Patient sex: M
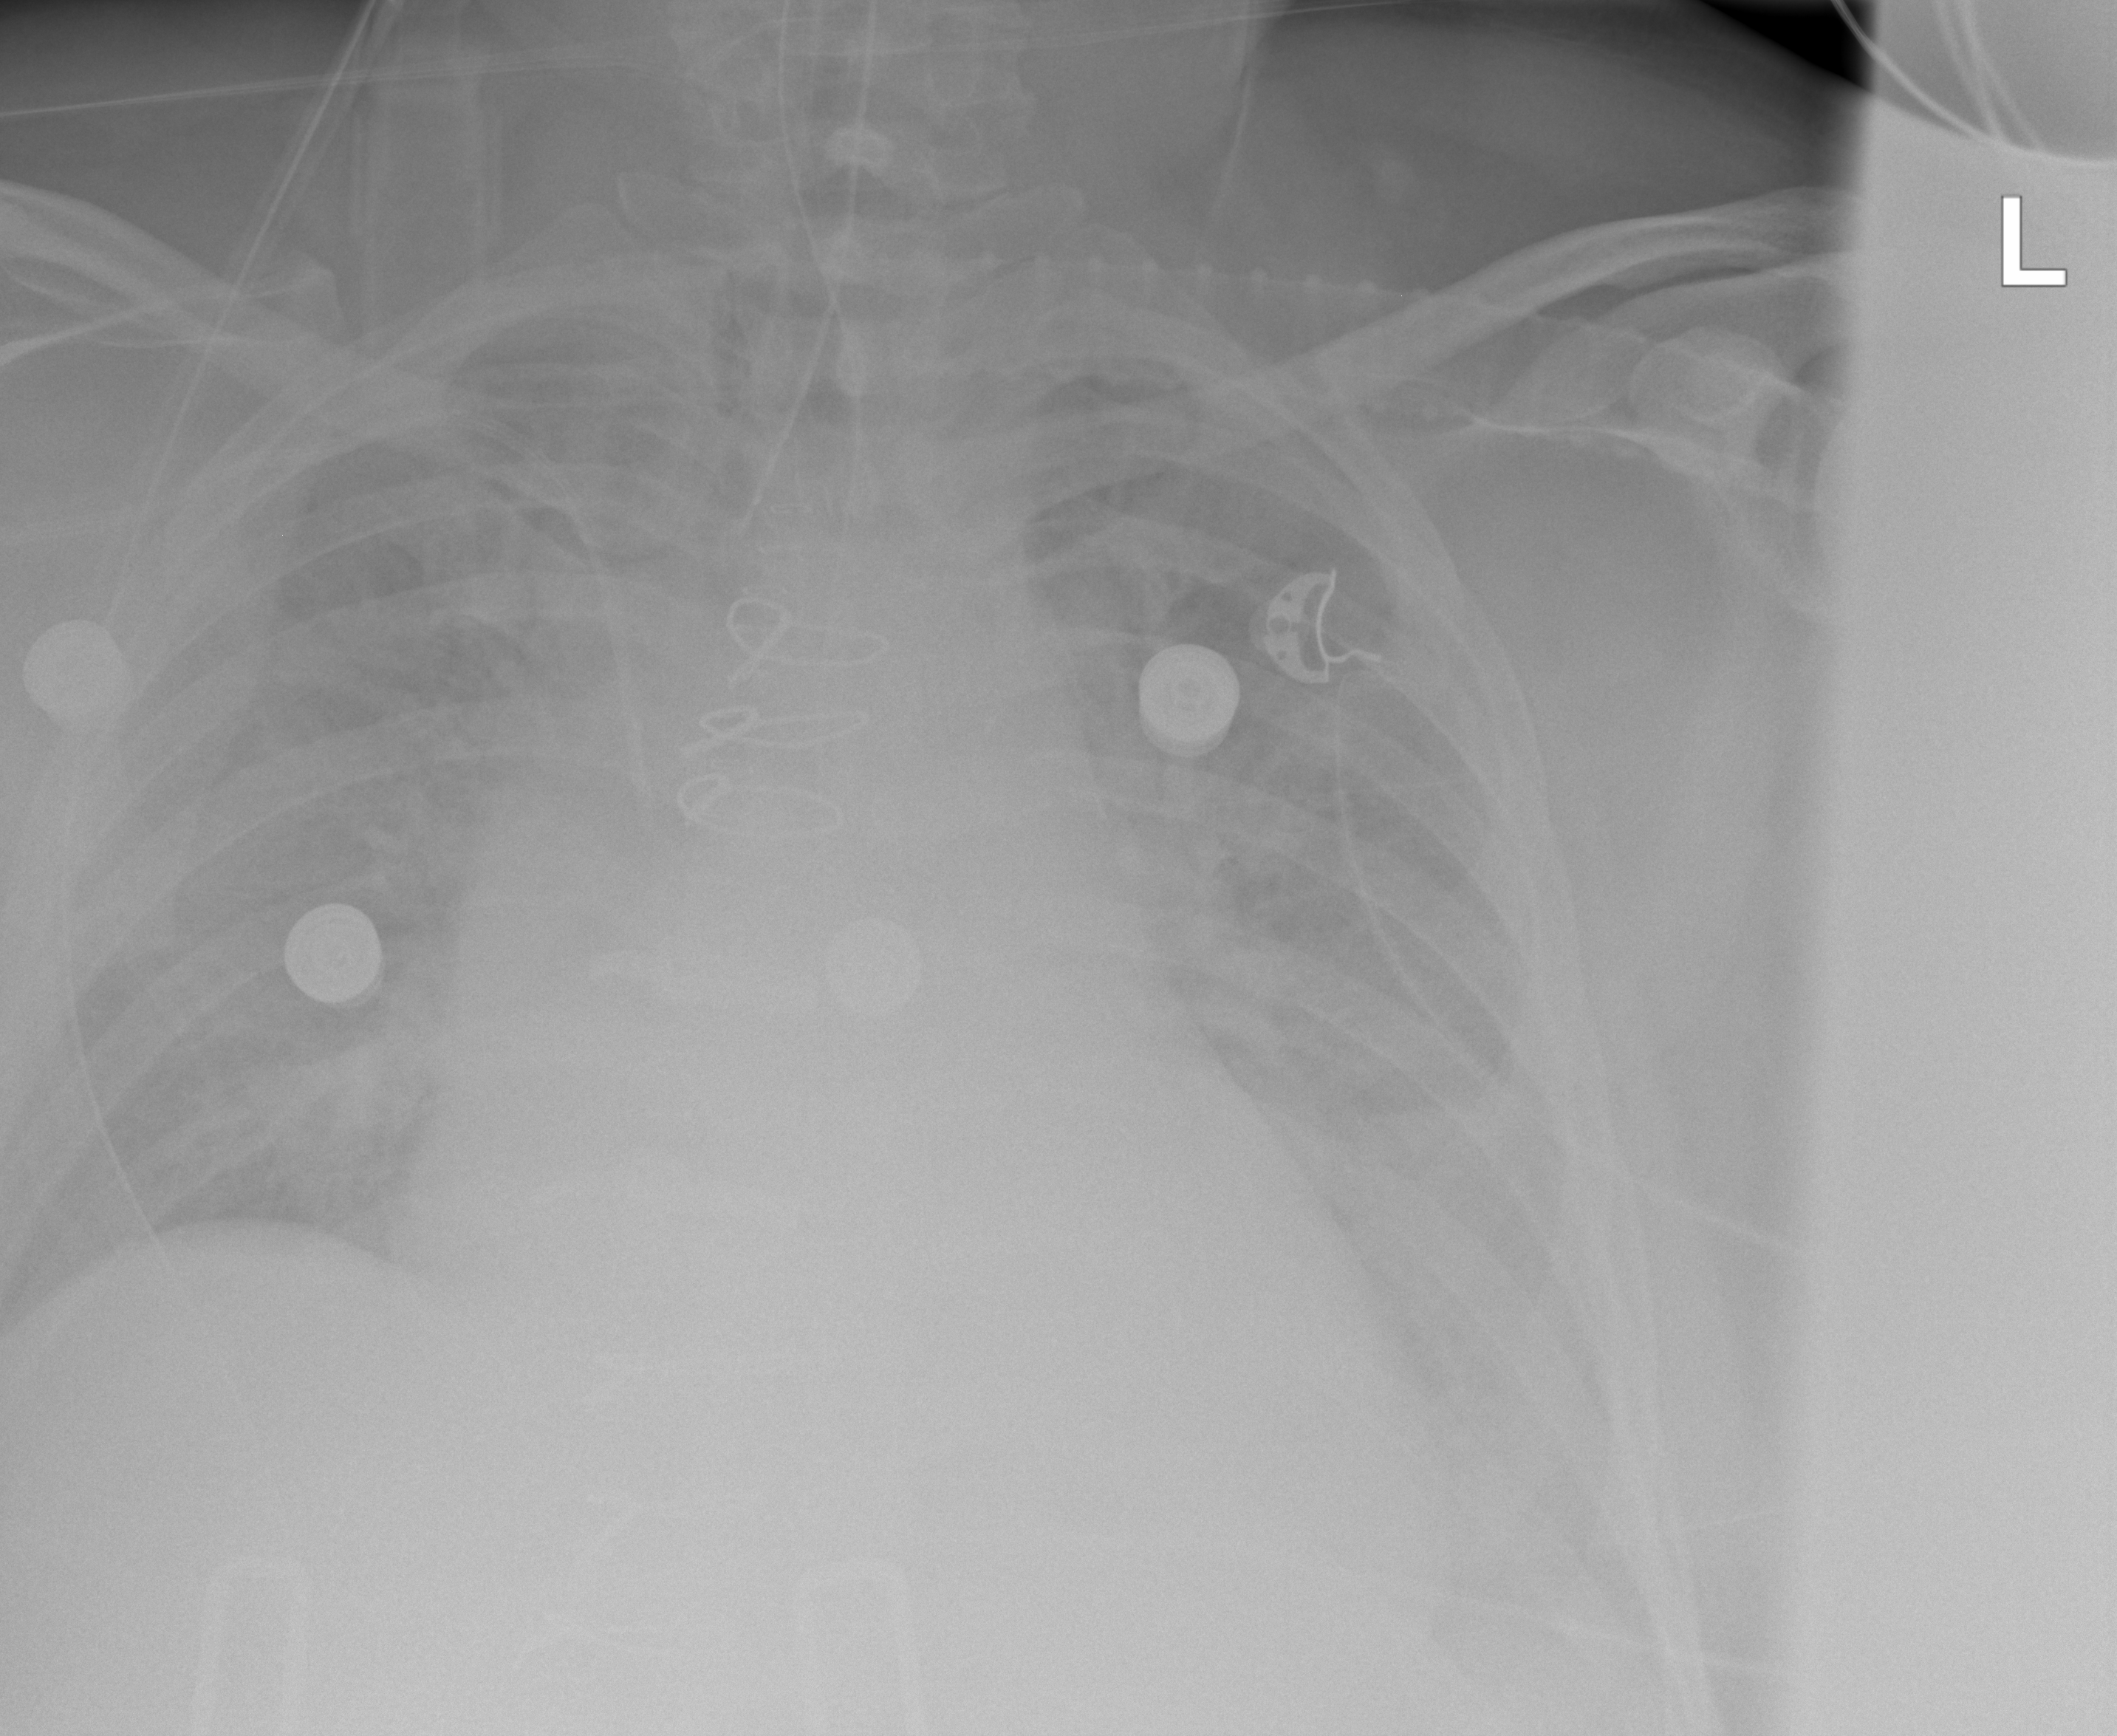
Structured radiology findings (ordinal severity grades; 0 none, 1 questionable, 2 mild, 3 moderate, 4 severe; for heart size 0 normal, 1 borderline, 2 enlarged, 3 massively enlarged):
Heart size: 2
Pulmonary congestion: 2
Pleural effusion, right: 0
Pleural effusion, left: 2
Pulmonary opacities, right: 2
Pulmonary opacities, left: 2
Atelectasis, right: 2
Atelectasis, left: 2